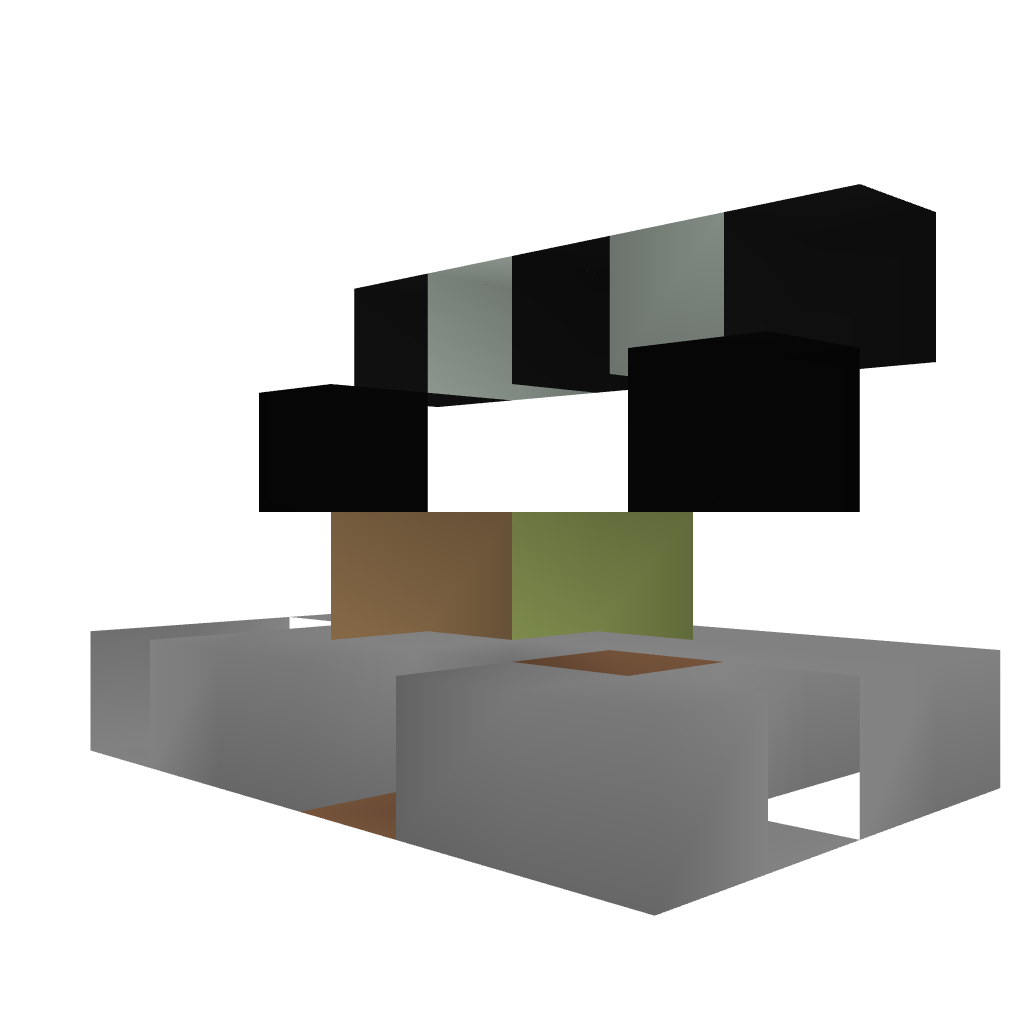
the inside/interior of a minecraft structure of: BlockSwaper